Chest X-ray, PA view. Patient: 61 years old, sex F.
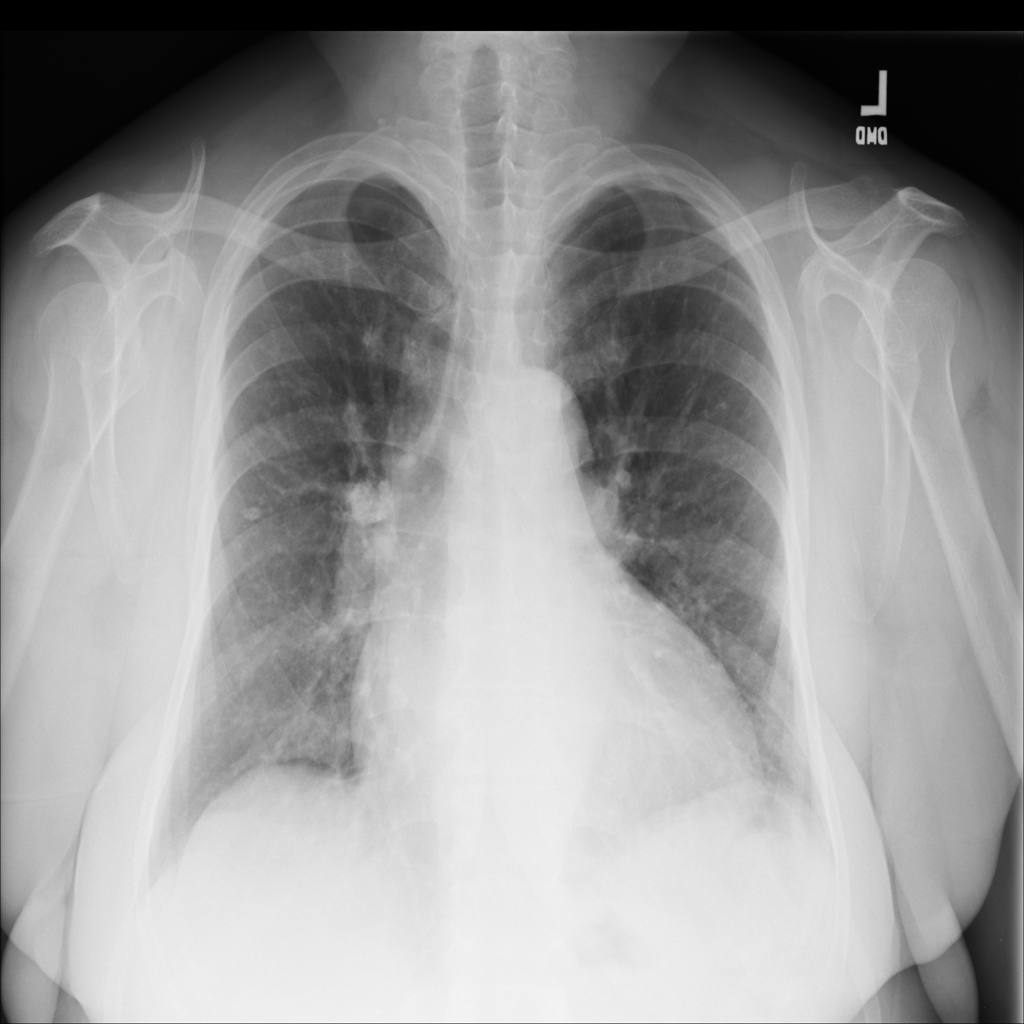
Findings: Cardiomegaly, Effusion